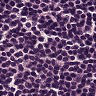
Metastatic tissue present: no